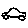
Label: car